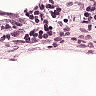
Metastatic tissue present: no